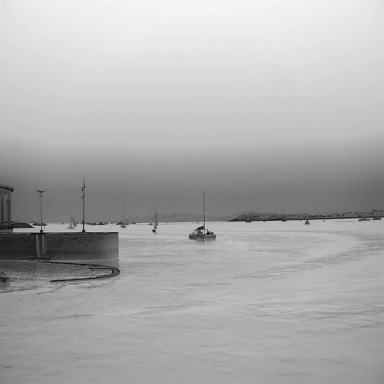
There are eight bulk_carriers in the infrared image.